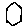
Label: hexagon